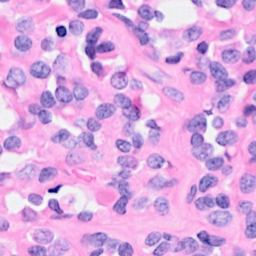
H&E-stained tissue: Breast